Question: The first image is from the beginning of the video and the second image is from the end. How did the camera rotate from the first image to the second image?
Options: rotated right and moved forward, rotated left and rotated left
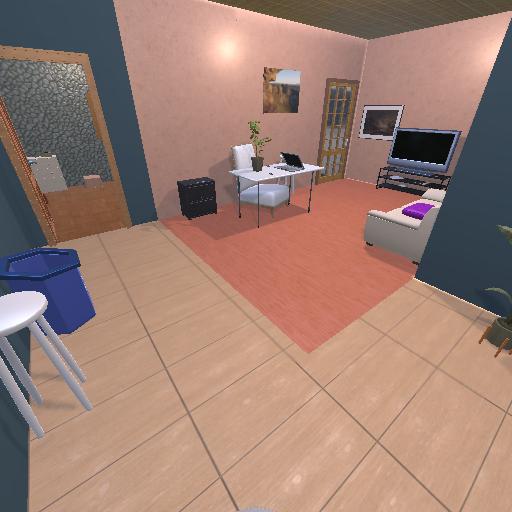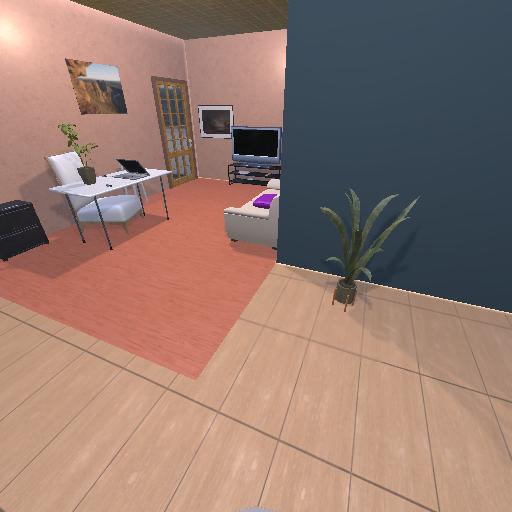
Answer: rotated right and moved forward